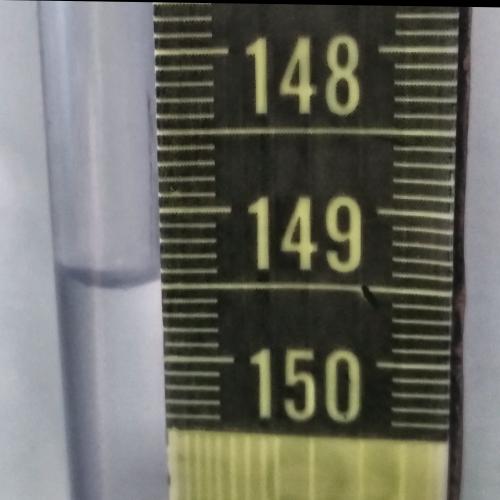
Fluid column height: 149.5 cm